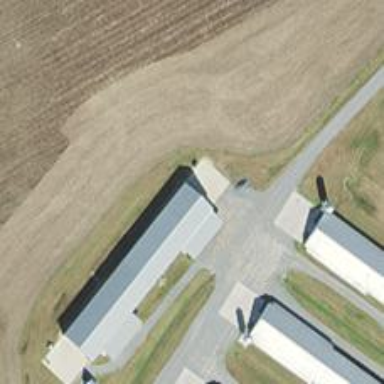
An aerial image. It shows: Farm auxiliary building.